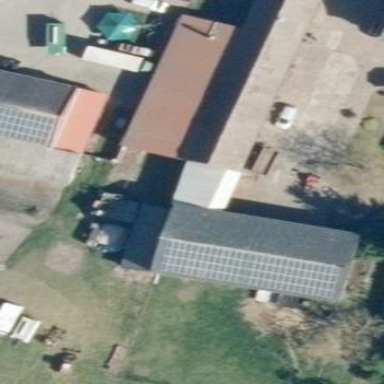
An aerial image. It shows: Farm auxiliary building with gabled roof.